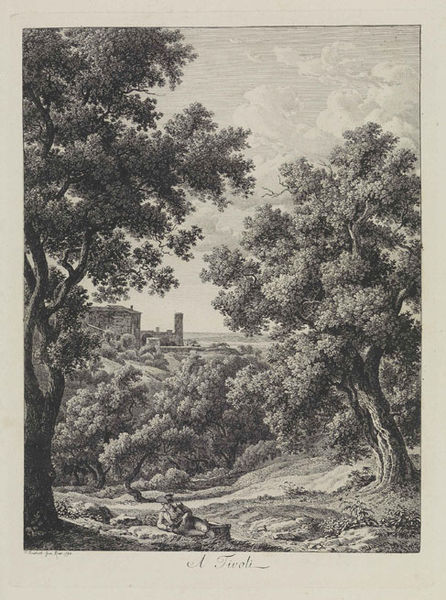
Titel: A Tivoli
Künstler: Johann Christian Reinhart
Standort: Karlsruhe
Institution: Staatliche Kunsthalle Karlsruhe
Schlagwörter: baum, berg, blätter, felsen, himmel, laub, mann, schatten, wasser, weiß, wolken, bäume, fluss, landschaft, menschen, stadt, äste, frau, grau, hintergrund, hut, licht, männer, schwarz, zeichnung, ausblick, dach, gebäude, gras, haus, park, rasen, schloss, weg, wiese, barock, mensch, steine, herr, signatur, ast, baumstamm, ebene, erde, feld, felder, ferne, gräser, horizont, häuser, hügel, natur, stamm, weide, weite, zweige, busch, büsche, gebüsch, kirche, pfad, sträucher, wiesen, boden, blatt, pflanzen, tal, wald, landleben, turm, schrift, papier, ruhe, liegen, ruhen, italien, ort, vedute, hang, dorf, dächer, mauer, grafik, graphik, idylle, pause, rast, signiert, romantik, staffage, stämme, brauen, lesen, liegend, baumkrone, tor, buch, burg, idyll, urlaub, wälder, lichtung, druck, schwarzweiss, druckgrafik, schraffur, radierung, stich, titel, text, soldat, bleistift, dreispitz, stift, rom, stadttor, villa, gut, landhaus, laubwald, reise, wanderer, rinde, grad, siedlung, eiche, knorrig, wien, eichen, leigend, kupferstich, hirte, ausruhen, liegt, mausoleum, buam, rasten, hasu, grabmal, campanile, felden, ruhend, picknik, liegender, bläter, tivoli, staffagefigur, naur, rasr, ausrasten, oldat, a tivoli, italiern, plautius, bra, soedlung, hundertmorgend wald, ruhe landschaft frankreich, siegdlung